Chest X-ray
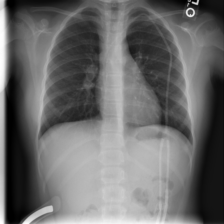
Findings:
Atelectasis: negative
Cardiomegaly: negative
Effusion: negative
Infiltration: negative
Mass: negative
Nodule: negative
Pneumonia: negative
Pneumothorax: negative
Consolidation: negative
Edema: negative
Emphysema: negative
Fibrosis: negative
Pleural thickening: negative
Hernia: negative